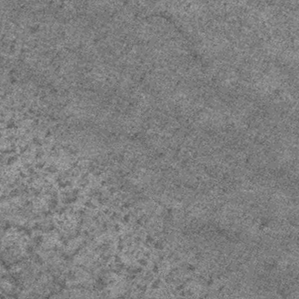
Label: frost